Field crop: maize
Growth stage: 2
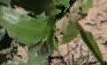
Species: maize